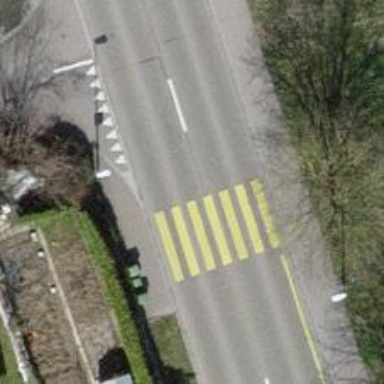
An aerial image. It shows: Uncontrolled zebra crossing on the road.